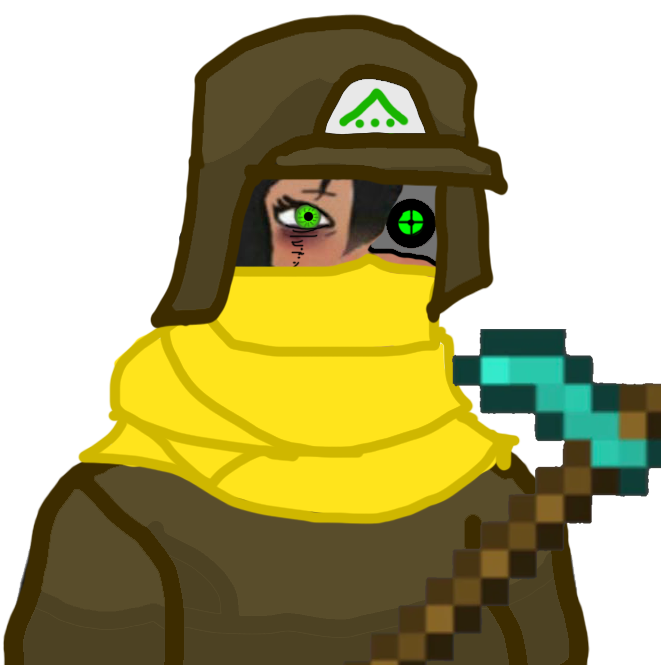
Label: 5_Twinkjak